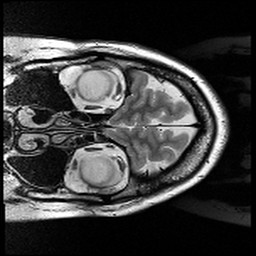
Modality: T2w
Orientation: coronal
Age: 33
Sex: female
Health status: ill
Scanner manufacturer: siemens
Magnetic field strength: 3 T
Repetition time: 4.6 s
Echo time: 0.085 s